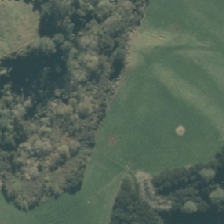
Land cover: broadleaved_indigenous_hardwood